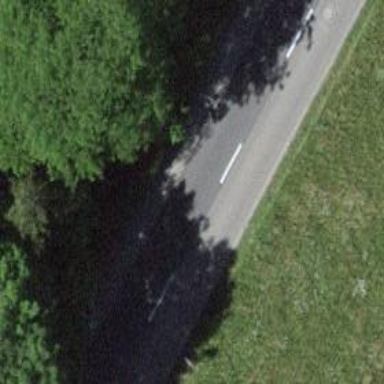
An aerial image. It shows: Tertiary road with asphalt surface and sidewalk on the left side.